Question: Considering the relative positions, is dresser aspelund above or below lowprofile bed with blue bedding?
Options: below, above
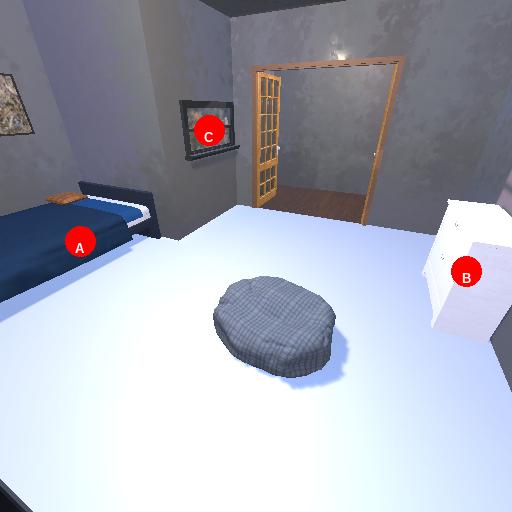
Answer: below